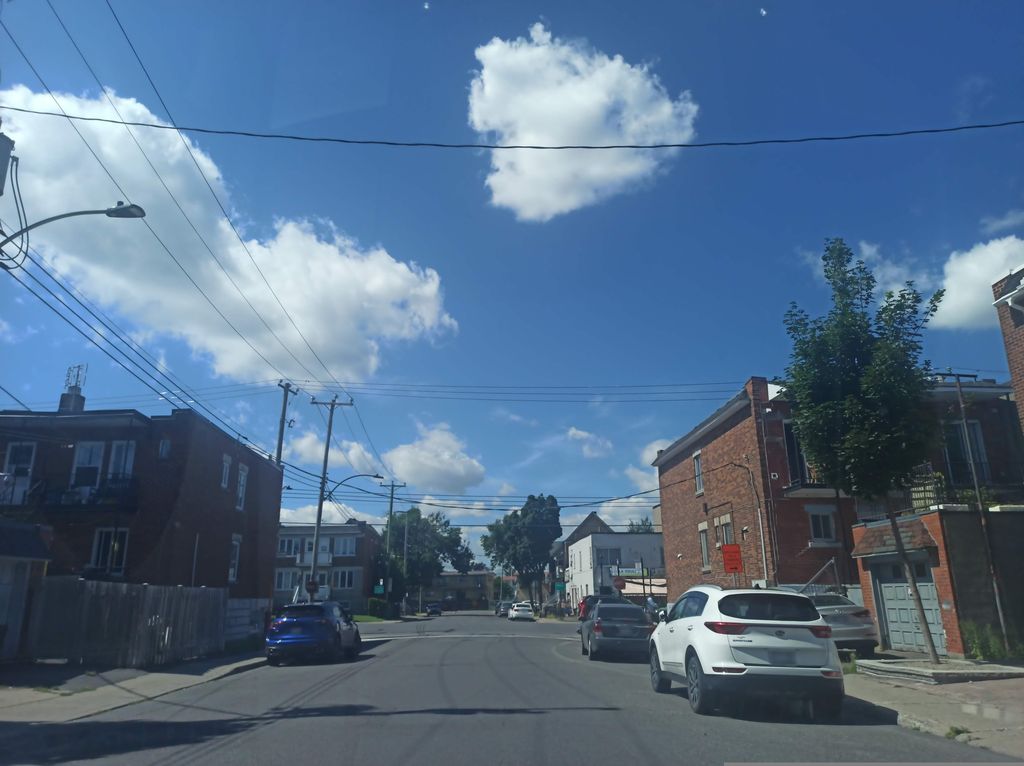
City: montreal